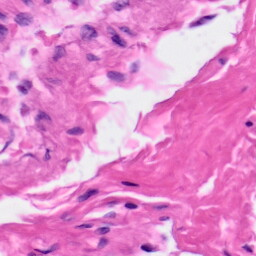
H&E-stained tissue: Skin